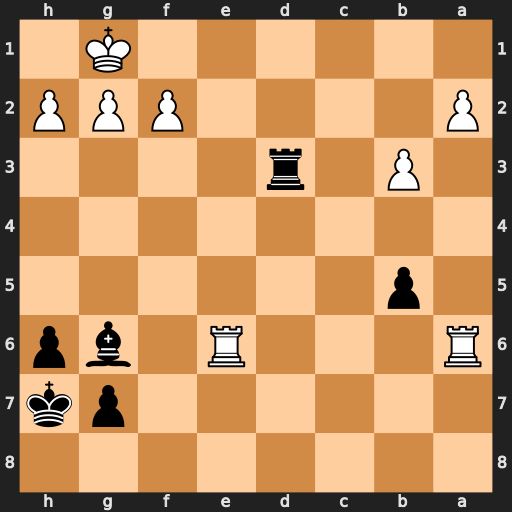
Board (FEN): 8/6pk/R3R1bp/1p6/8/1P1r4/P4PPP/6K1
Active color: b
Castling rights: -
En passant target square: -
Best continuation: Rd1+ Re1 Rxe1#